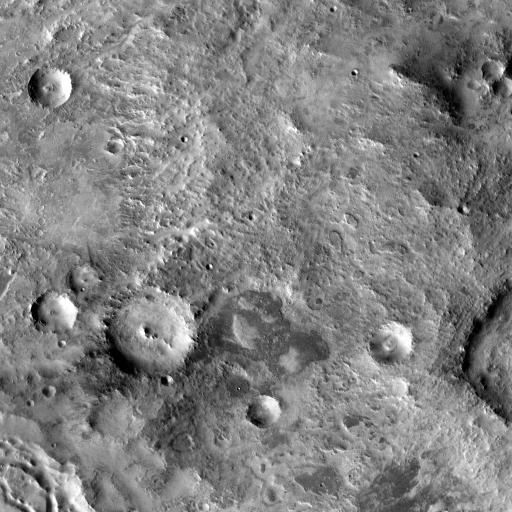
Crater classes present: Background, Other, Buried, Secondary